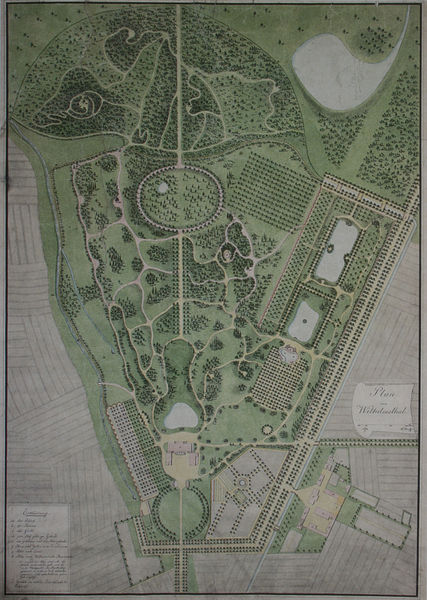
Titel: Entwurf zum Wilhelmsthaler Garten
Künstler: Wilhelm Hentze
Standort: Kassel
Institution: Graphische Sammlung
Schlagwörter: wasser, bäume, grün, landschaft, see, stadt, teich, bunt, grau, skizze, strasse, weiss, zeichnung, anlage, gebäude, haus, park, parkanlage, rasen, schloss, weg, malerei, architektur, barock, bach, feld, felder, büsche, wege, wiesen, land, blatt, pflanzen, england, wald, brunnen, kreis, oval, rund, garten, farbig, schrift, ansicht, fläche, flächen, mauer, allee, grenze, linien, platz, vogelperspektive, fluß, symmetrie, model, seen, wälder, groß, becken, text, kreise, beschriftung, entwurf, pergament, lustschloss, karte, fisch, alleen, landschafft, plan, gärten, achse, englischer garten, geometrie, landsitz, jagdschloss, legende, grundriss, zeichung, architekt, rondell, gartenanlage, grunsriss, schlosspark, hecken, planstadt, stadtplan, grünflächen, luftbild, städtebau, landschaftsgarten, rabatten, schlossgarten, landschaftsarchitektur, sckell, künstlich, teiche, choloriert, mittelalchse, hildebrandt, parksee